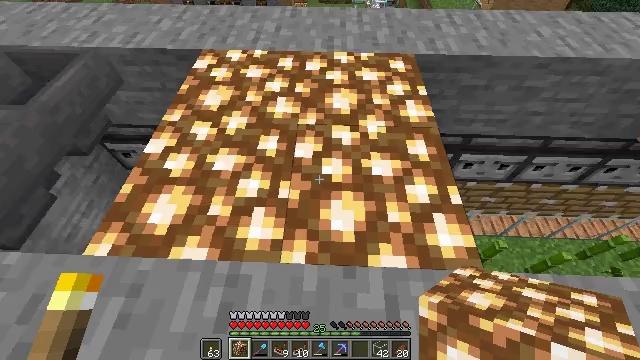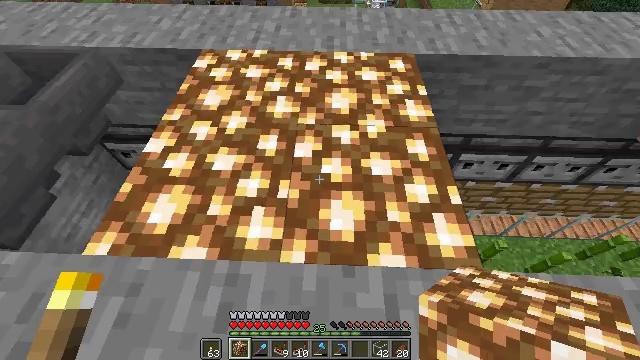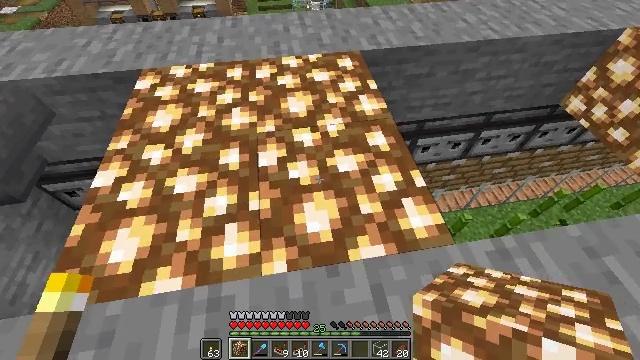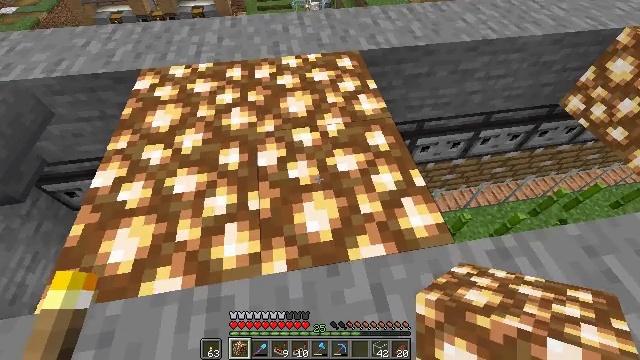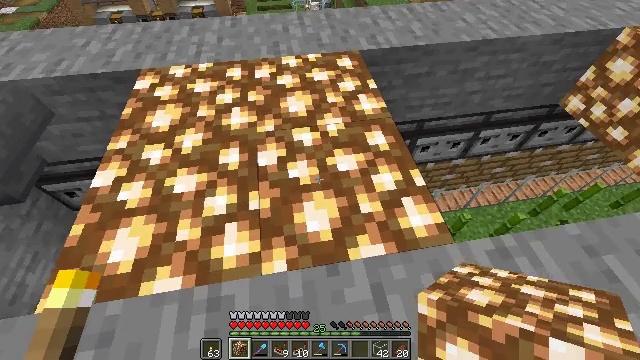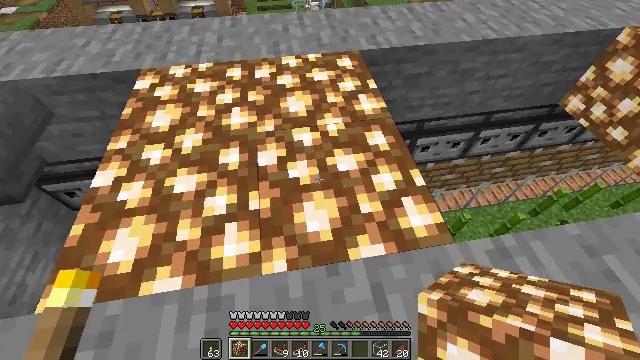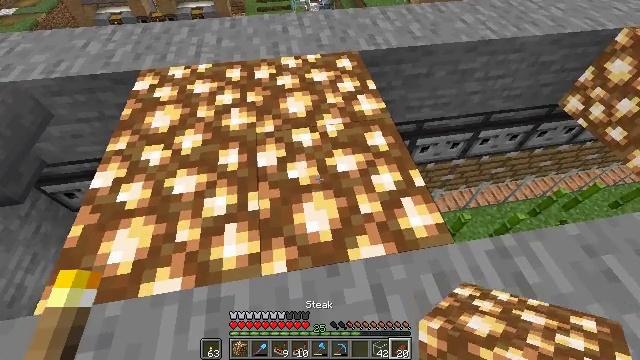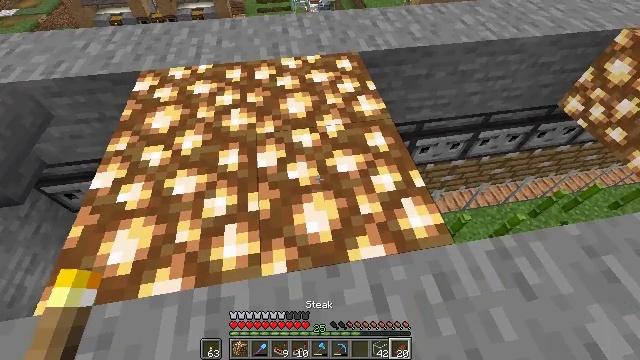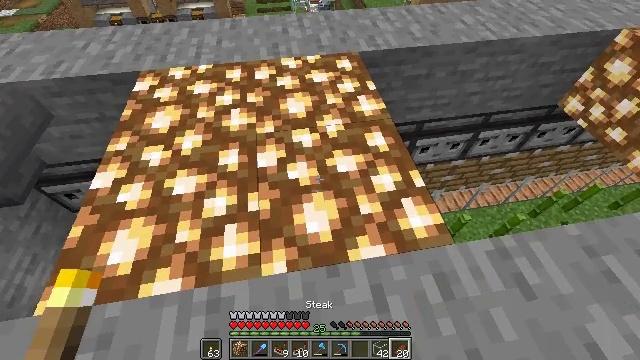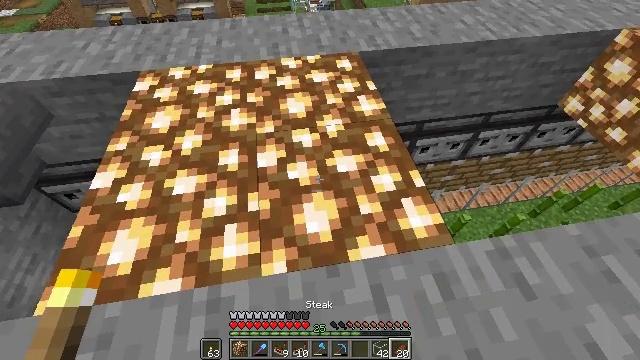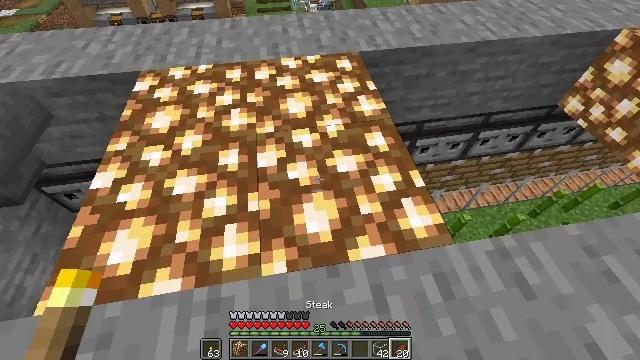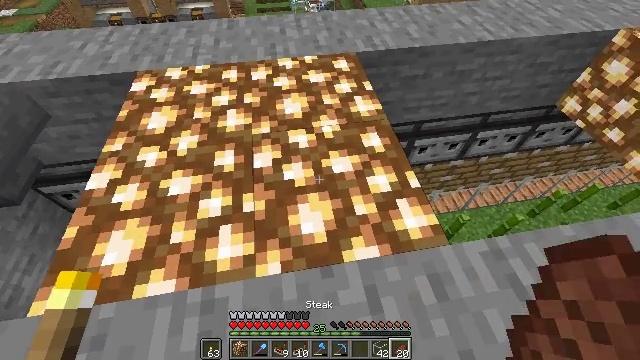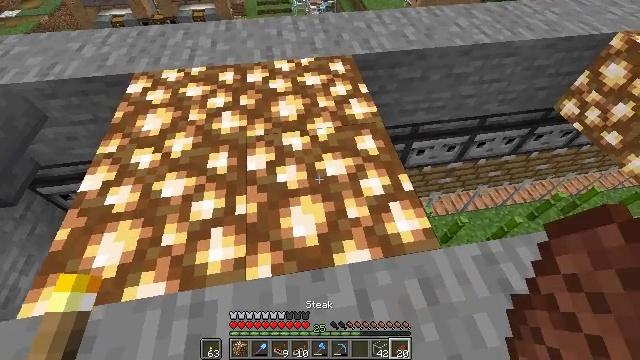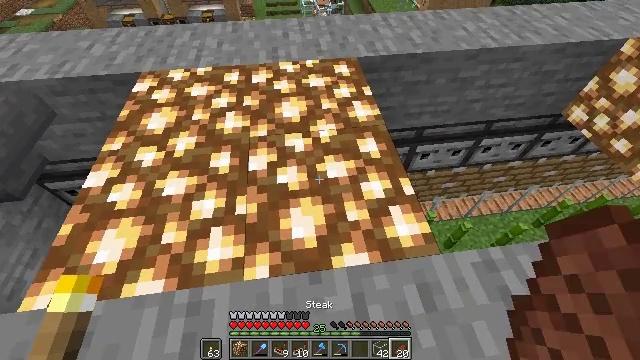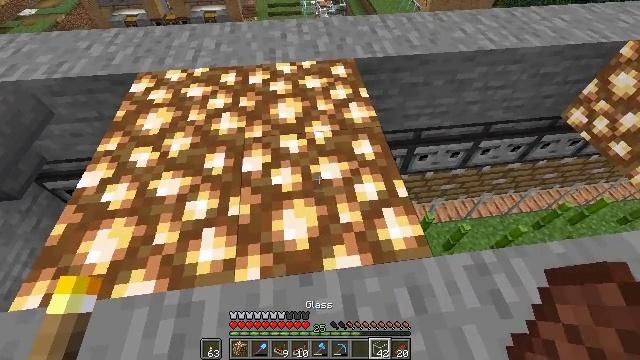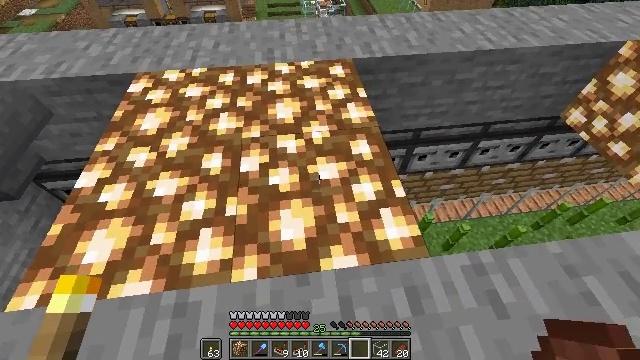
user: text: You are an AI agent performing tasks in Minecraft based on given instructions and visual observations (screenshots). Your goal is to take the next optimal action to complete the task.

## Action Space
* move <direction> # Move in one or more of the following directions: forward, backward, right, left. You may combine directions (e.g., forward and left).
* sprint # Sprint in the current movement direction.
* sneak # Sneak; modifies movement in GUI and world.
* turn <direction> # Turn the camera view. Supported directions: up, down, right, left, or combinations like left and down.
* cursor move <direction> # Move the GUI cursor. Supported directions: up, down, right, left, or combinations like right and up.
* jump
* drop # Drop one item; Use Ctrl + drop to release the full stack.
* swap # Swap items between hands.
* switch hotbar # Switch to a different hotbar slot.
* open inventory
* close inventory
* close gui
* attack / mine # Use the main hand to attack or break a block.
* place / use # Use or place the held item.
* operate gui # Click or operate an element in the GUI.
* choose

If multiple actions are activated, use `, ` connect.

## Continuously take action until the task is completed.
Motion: motion action
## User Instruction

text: Mine the glowstone in the Nether.
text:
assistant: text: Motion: sneak
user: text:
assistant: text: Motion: sneak, turn right
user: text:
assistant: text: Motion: sneak
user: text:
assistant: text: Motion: sneak
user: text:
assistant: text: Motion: sneak
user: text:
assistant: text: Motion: sneak
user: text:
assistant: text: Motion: sneak
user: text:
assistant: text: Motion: sneak
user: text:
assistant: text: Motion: sneak
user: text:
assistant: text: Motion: sneak
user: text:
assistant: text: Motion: move right, sneak
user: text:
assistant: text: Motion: move right, sneak
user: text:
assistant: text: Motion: move right, sneak, turn left
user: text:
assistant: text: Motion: sneak
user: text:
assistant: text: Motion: sneak
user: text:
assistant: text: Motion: sneak
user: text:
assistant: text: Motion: sneak
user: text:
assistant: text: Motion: sneak, turn left and up
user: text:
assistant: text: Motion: sneak, turn left
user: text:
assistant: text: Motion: sneak, turn left
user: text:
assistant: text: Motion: sneak, turn left
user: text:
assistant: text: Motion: sneak
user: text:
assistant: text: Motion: sneak
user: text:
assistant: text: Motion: sneak
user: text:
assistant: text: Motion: sneak
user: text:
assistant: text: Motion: sneak
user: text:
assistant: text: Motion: sneak
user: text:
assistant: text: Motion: sneak
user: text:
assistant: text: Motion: sneak
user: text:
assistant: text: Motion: sneak